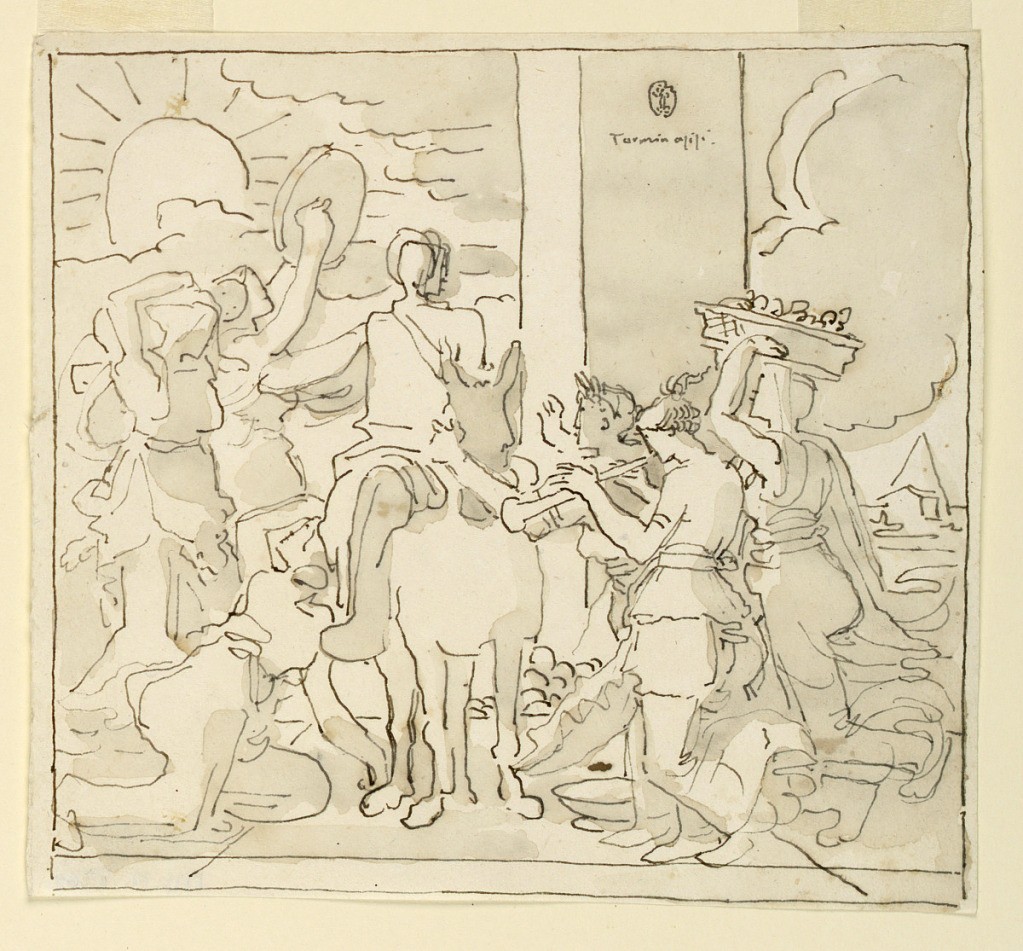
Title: Sketch, Figure on Donkey Heralded by Musicians and Worshippers
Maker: Fortunato Duranti, Italian, 1787 - 1863
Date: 1820–1850
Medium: Pen and ink, brush and wash on paper
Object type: Drawing
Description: Sketch, Figure on Donkey Heralded by Musicians and Worshippers.